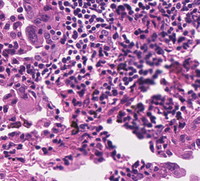
Tumor epithelial tissue: yes
Tumor-associated stroma tissue: yes
Normal tissue: no